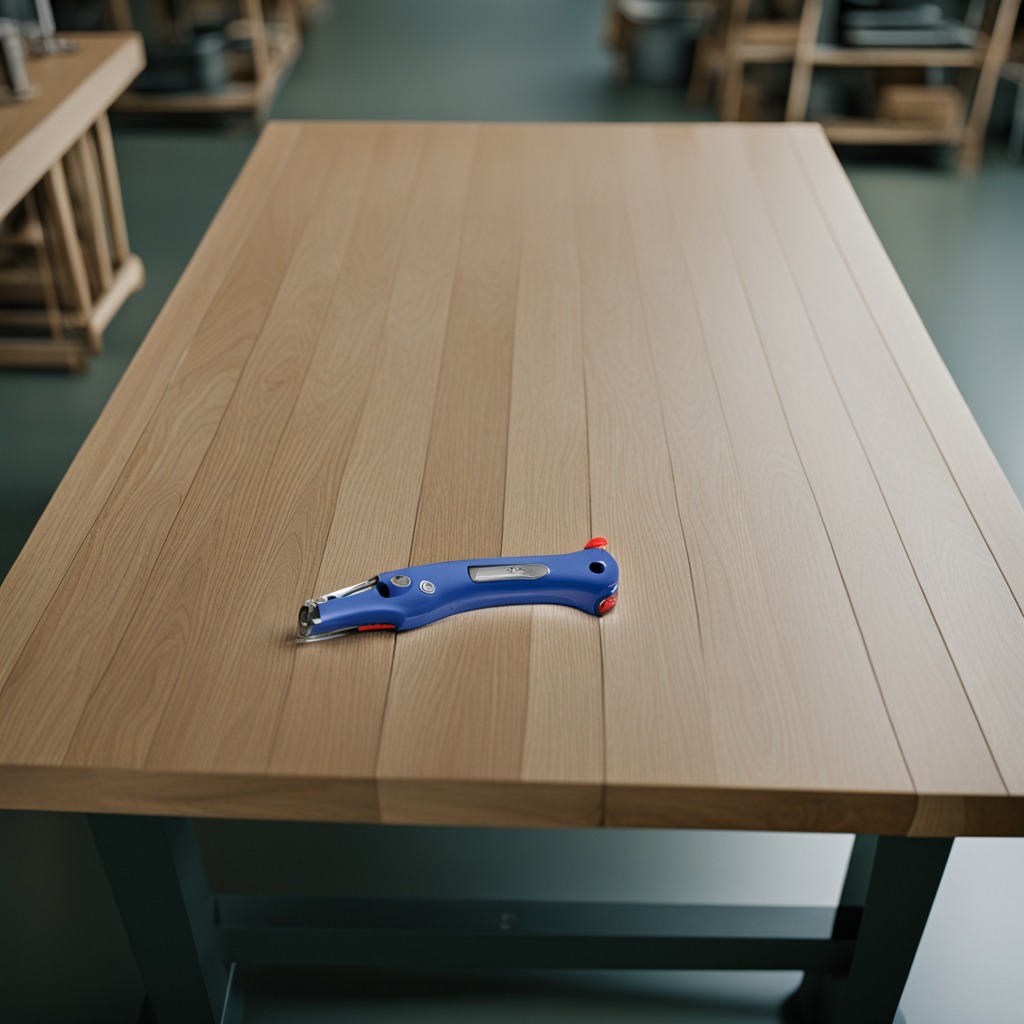
A utility knife is lying on the workbench inside a coastal fishing gear workshop.